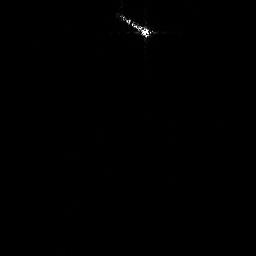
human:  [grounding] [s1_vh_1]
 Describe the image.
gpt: In the satellite image, there is  <ref>1 medium ship </ref> <box>[[45, 4, 61, 15, 0]]</box> located at top.